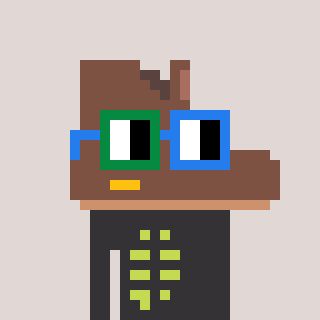
a pixel art character with square green and blue glasses, a boot-shaped head and a grayscale-colored body on a warm background